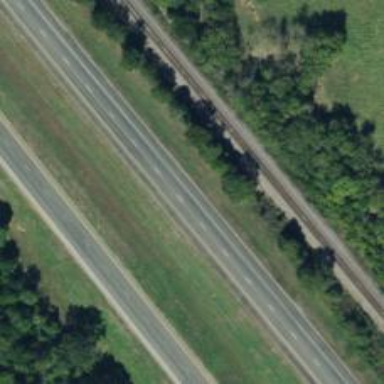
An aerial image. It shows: Trunk highway with expressway features.